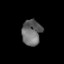
Tissue: lung
Cell type: Epithelial cells
Senescence score: 0.2238
Nuclear area (px): 490
Mean DAPI intensity: 105.104